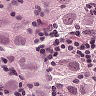
Metastatic tissue present: yes